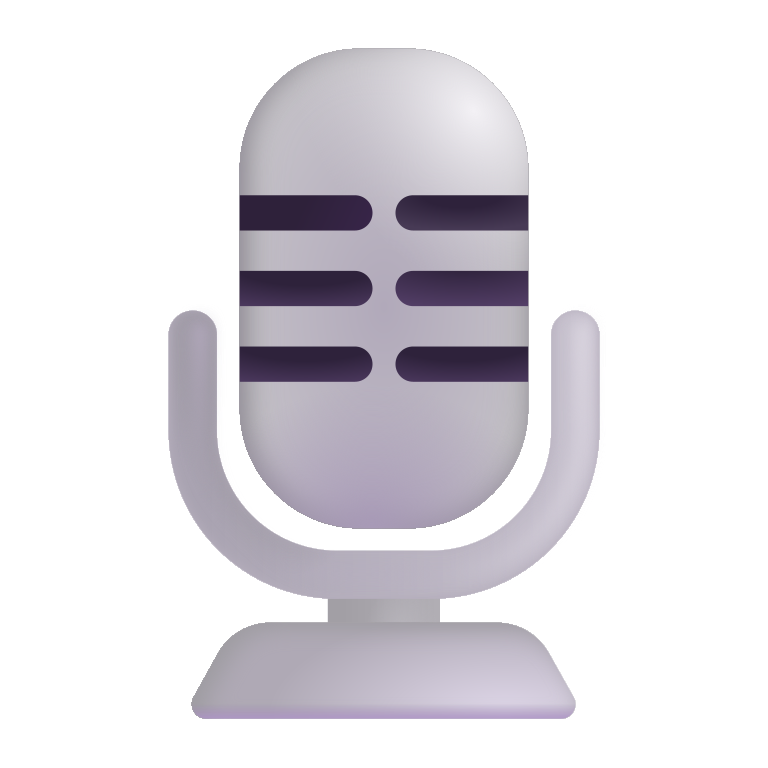
studio microphone color